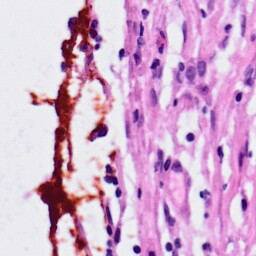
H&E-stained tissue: Lung